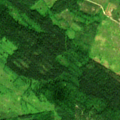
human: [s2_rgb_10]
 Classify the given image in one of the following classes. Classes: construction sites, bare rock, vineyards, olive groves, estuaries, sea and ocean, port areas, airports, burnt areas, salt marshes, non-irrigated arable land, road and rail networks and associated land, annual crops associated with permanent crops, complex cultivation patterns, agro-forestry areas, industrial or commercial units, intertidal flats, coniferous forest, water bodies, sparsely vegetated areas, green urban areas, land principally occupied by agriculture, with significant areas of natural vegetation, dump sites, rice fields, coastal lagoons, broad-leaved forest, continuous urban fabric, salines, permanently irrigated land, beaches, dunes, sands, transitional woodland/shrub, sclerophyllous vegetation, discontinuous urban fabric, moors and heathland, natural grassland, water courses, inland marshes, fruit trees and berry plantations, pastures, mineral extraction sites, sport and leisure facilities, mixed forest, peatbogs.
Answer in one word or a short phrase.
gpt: broad-leaved forest, mixed forest, transitional woodland/shrub